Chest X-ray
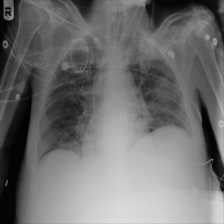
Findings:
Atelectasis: negative
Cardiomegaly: negative
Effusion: negative
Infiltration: positive
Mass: negative
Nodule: negative
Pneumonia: negative
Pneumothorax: negative
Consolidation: negative
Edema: negative
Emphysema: negative
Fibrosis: negative
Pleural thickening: negative
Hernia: negative